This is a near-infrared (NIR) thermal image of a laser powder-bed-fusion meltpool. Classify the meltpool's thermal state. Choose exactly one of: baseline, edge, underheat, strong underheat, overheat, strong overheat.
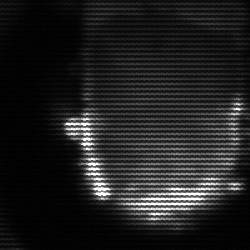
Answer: baseline